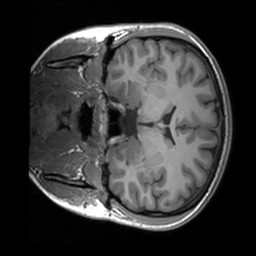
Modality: T1w
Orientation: coronal
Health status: healthy
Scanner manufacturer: siemens
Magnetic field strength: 3 T
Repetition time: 1.9 s
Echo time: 0.00226 s